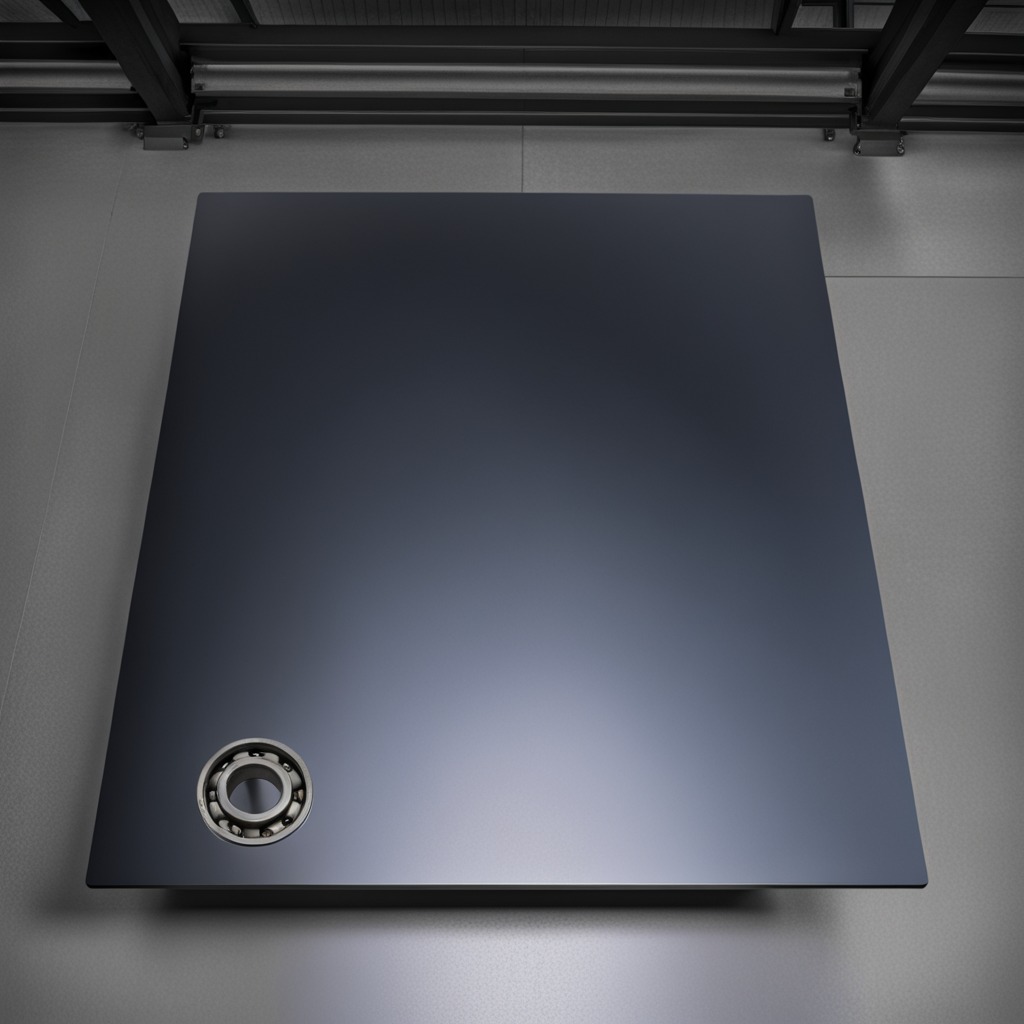
A metal ball bearing is lying on the tabletop.